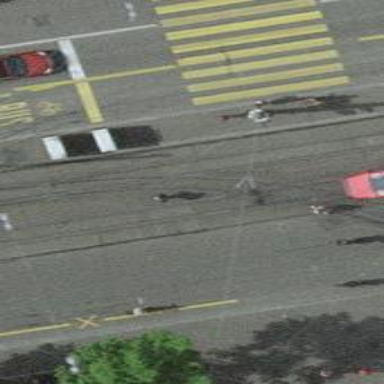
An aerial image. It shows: Tram railway with one track. The railway is electrified with contact lines.